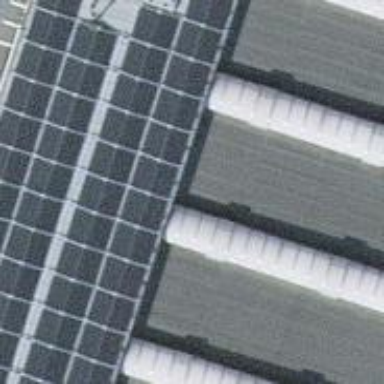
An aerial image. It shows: Solar photovoltaic panel generator.